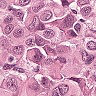
Metastatic tissue present: yes